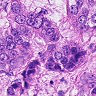
Metastatic tissue present: yes